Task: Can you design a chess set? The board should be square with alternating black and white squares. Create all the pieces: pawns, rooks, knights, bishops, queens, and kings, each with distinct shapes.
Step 4301:
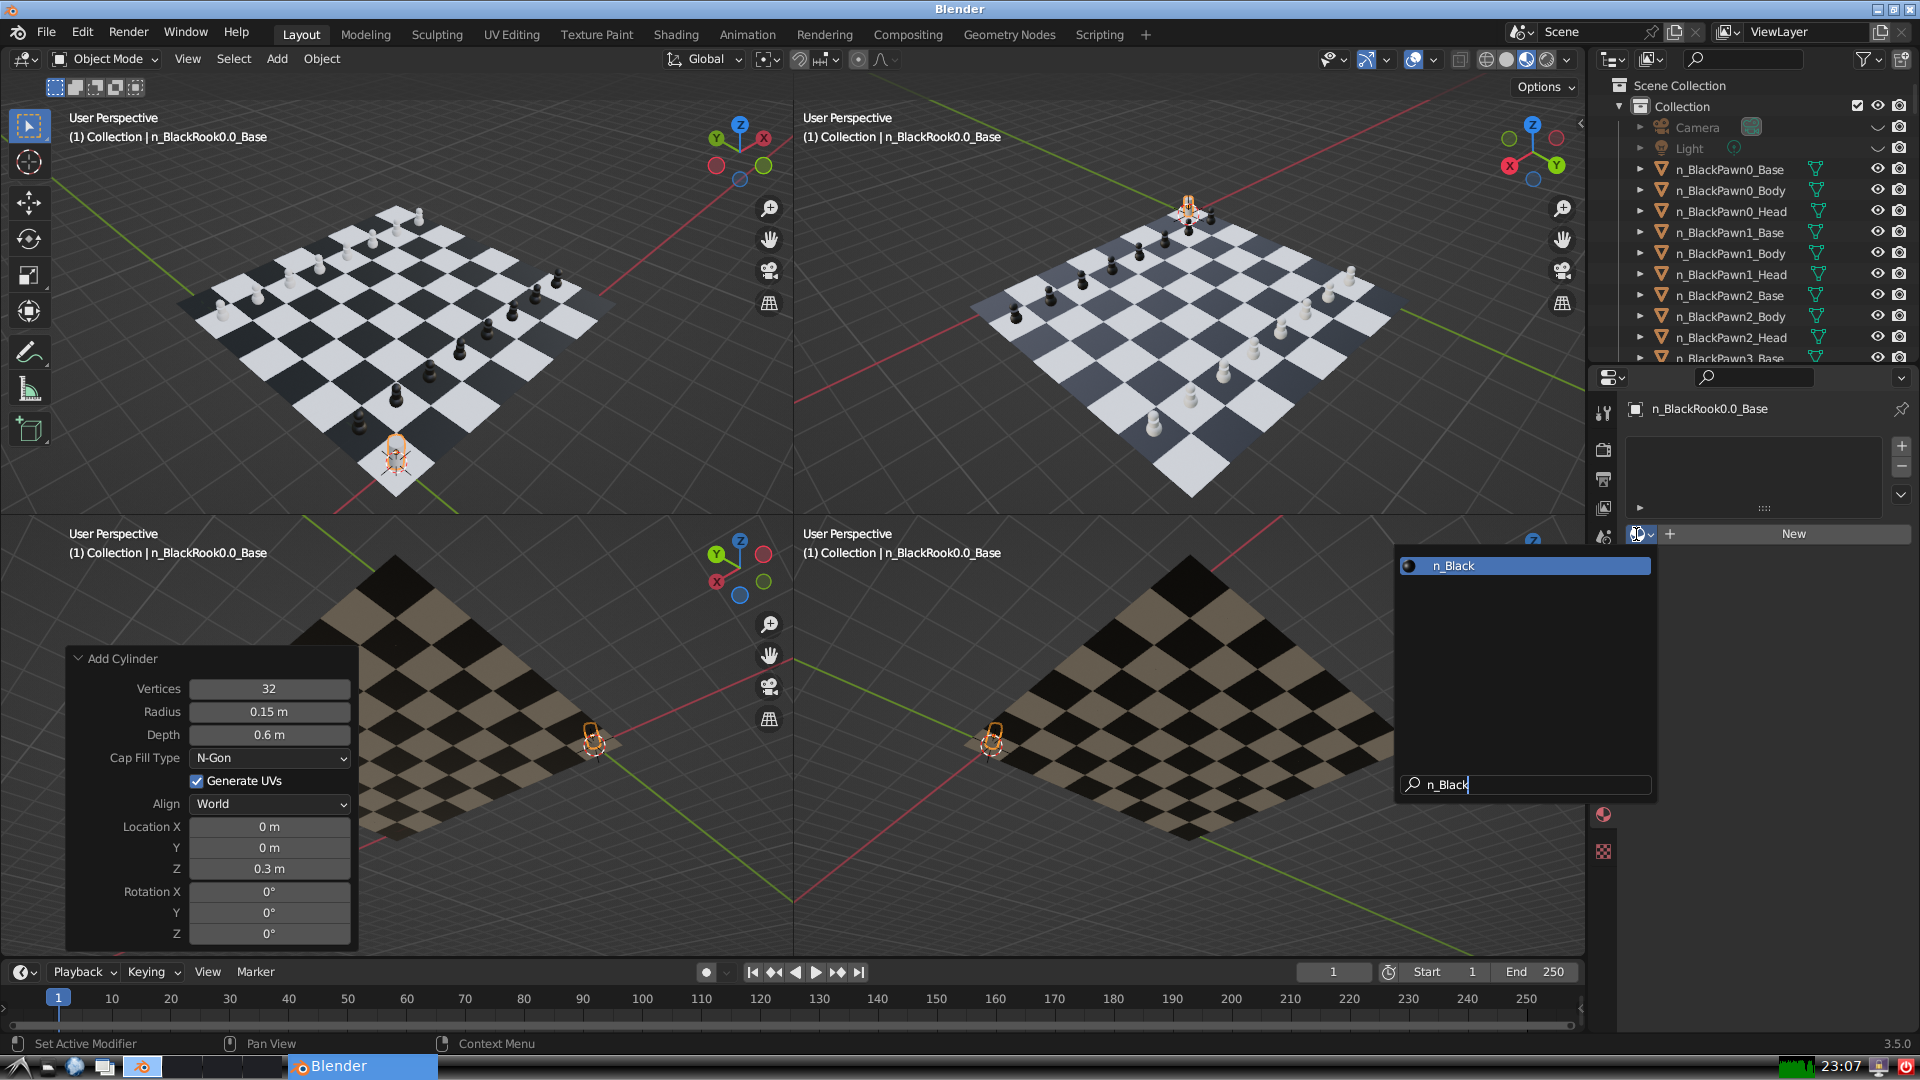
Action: {"key_press": ['Return']}